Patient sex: M
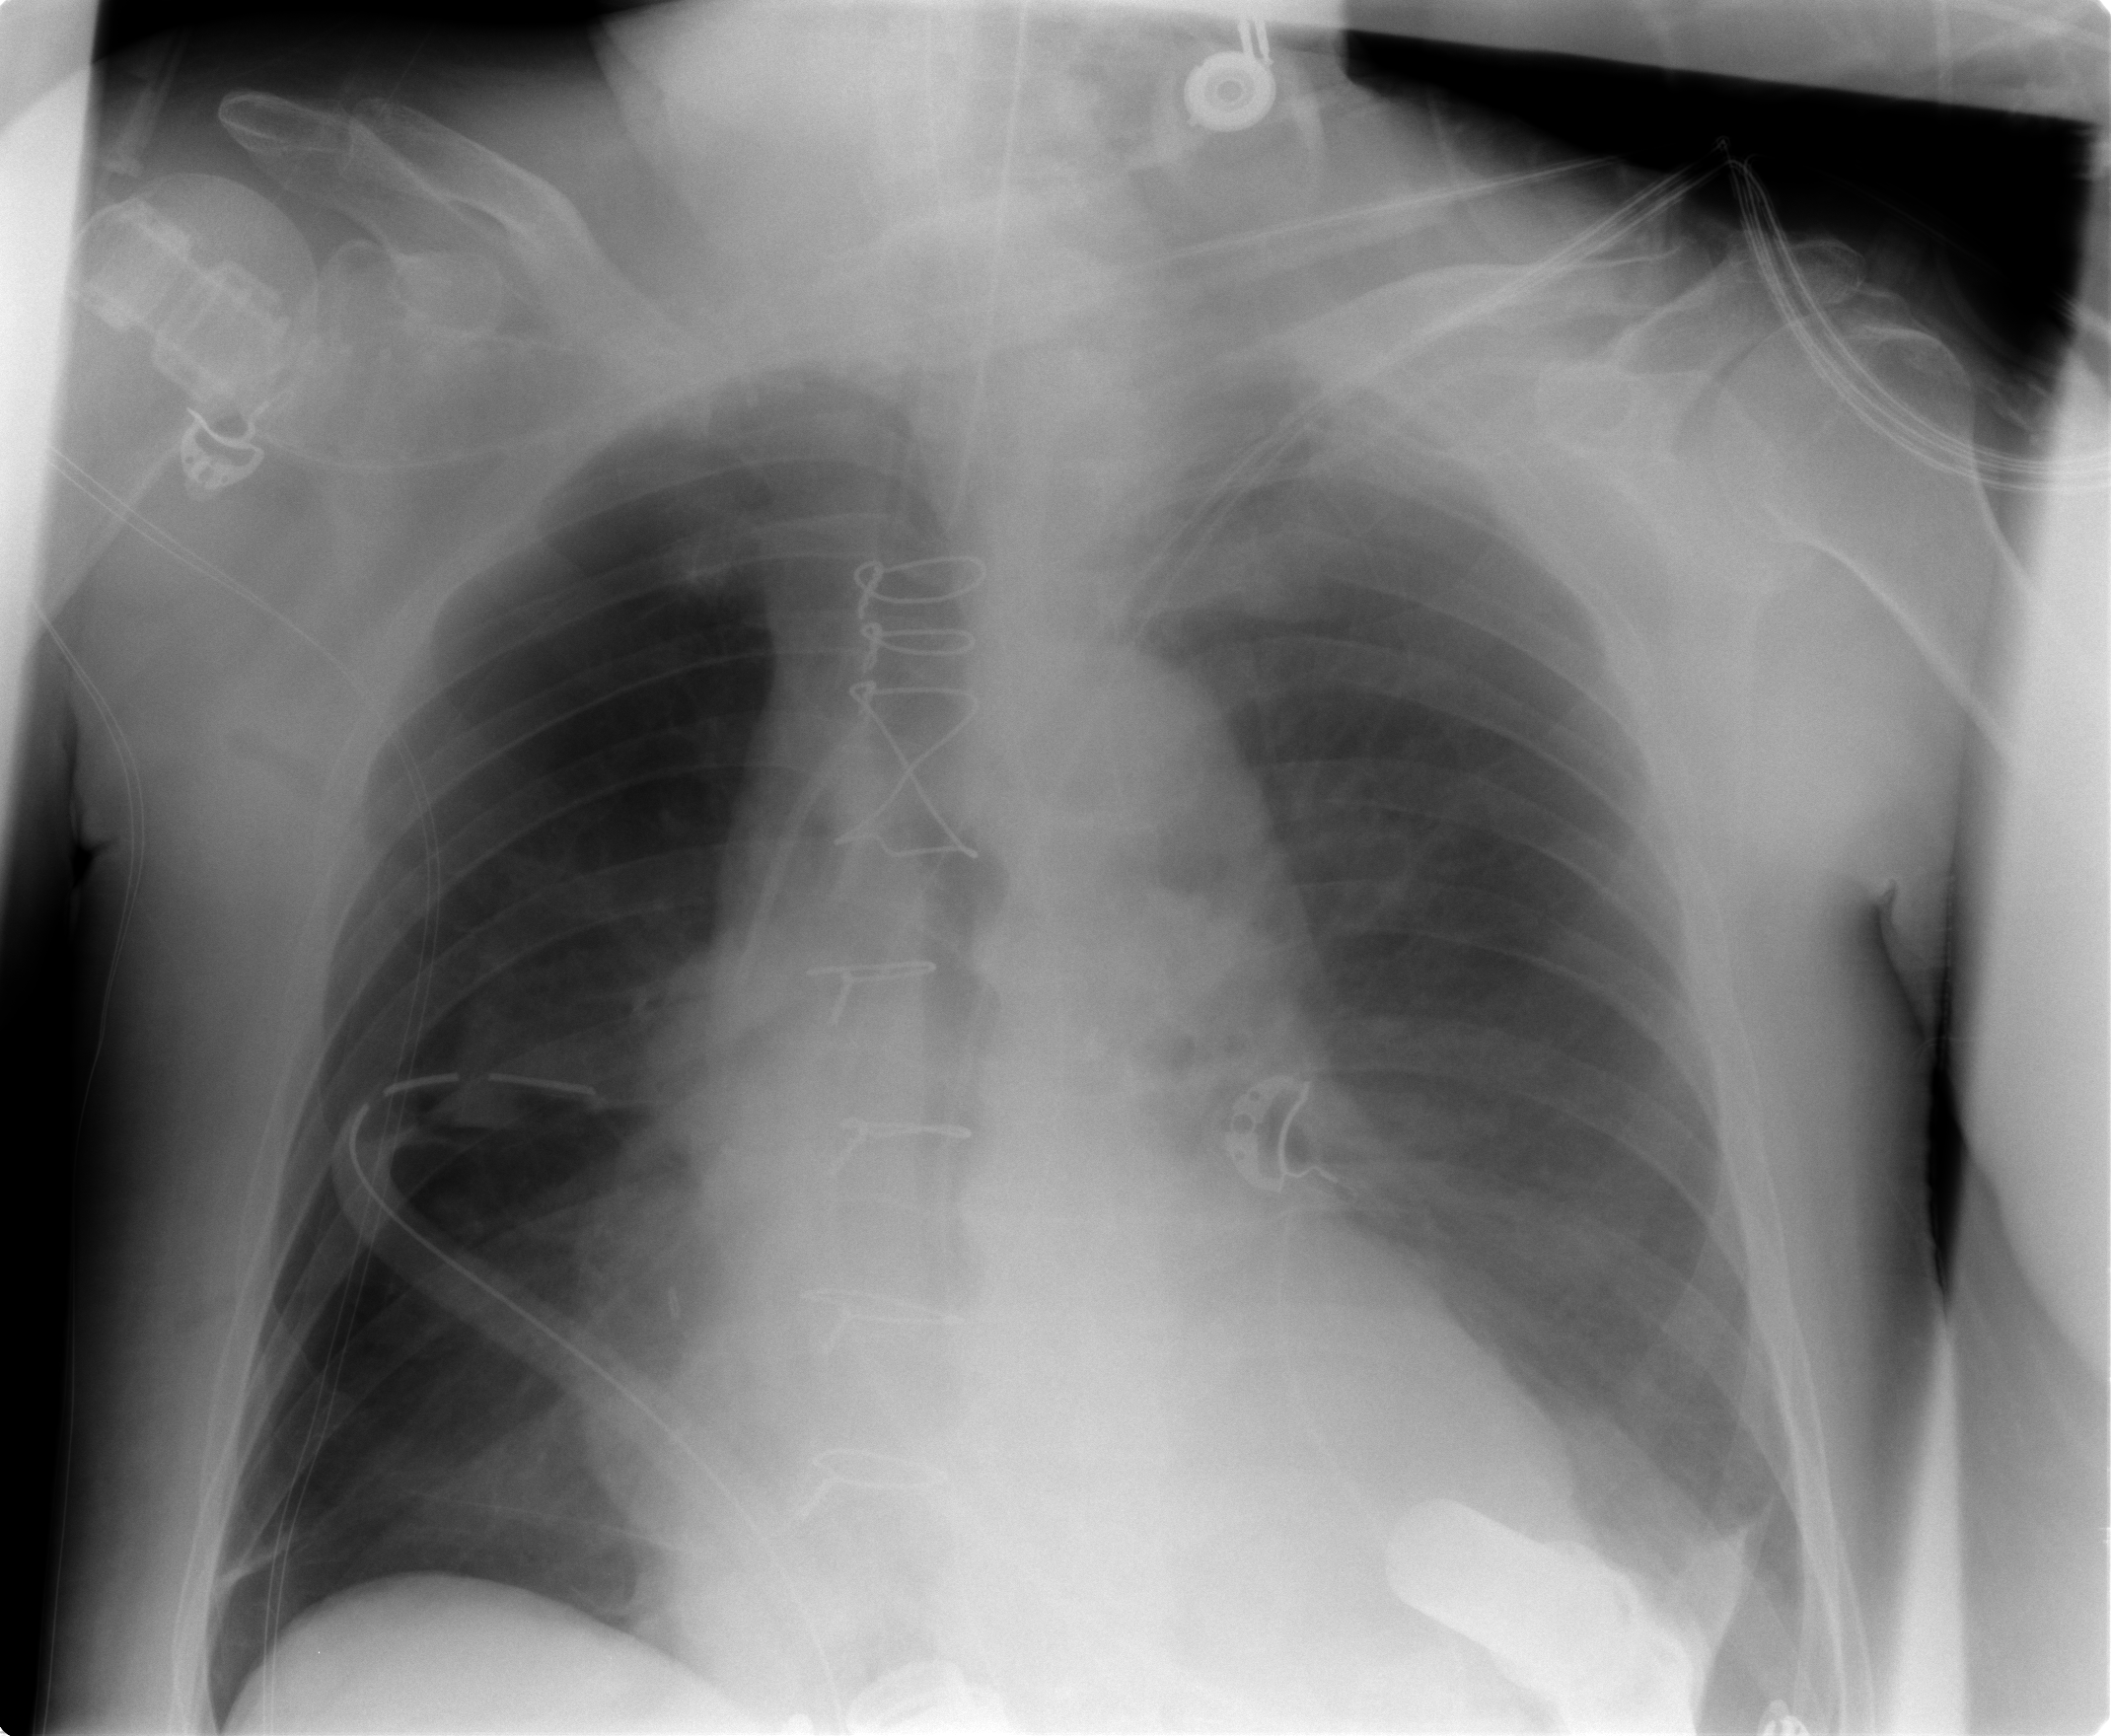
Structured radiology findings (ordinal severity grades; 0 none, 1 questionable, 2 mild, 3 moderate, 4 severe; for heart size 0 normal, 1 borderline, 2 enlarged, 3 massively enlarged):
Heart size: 2
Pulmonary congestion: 2
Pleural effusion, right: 0
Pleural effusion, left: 2
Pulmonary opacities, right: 0
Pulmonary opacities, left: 0
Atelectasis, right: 0
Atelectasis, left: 2